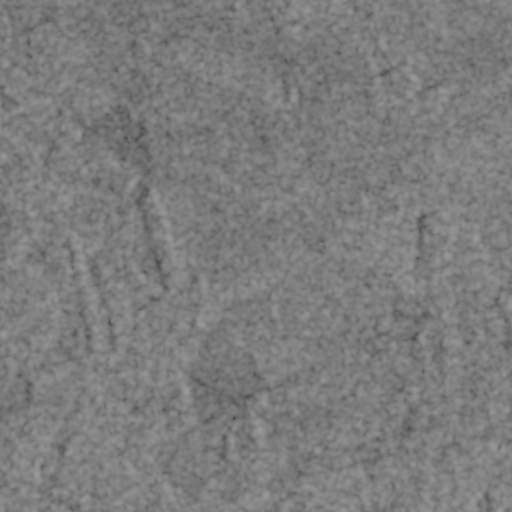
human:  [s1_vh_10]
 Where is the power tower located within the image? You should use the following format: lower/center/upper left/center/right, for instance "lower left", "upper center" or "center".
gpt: The power tower is located in the upper left of the image.
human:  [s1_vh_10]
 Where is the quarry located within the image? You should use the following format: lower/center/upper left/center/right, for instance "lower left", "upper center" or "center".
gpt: The quarry is located in the lower right of the image.
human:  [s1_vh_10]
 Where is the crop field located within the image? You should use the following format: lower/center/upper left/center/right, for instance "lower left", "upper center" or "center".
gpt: There is no crop field in the image.

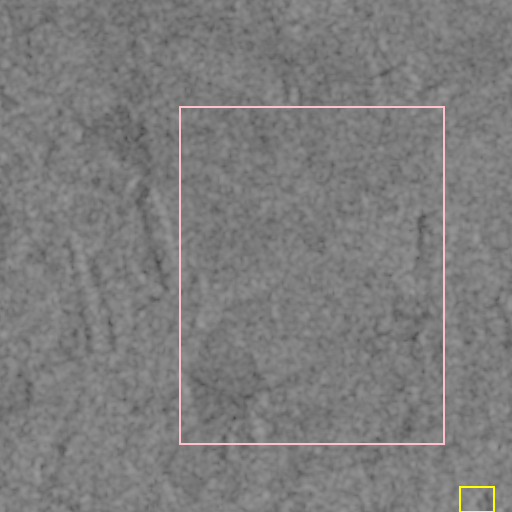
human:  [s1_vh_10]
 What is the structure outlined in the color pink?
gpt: The structure outlined in pink is a crop field.
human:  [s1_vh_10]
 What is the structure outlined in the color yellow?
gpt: The structure outlined in yellow is a quarry.
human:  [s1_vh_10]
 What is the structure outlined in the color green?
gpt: There is no green outline.